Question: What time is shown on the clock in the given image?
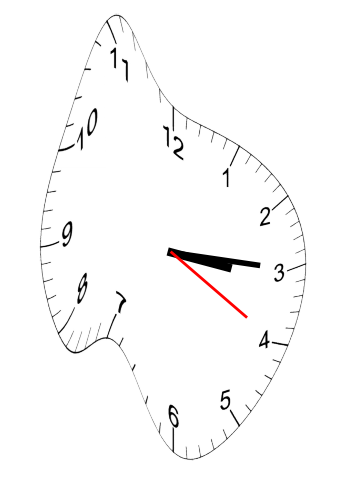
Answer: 03:15:20